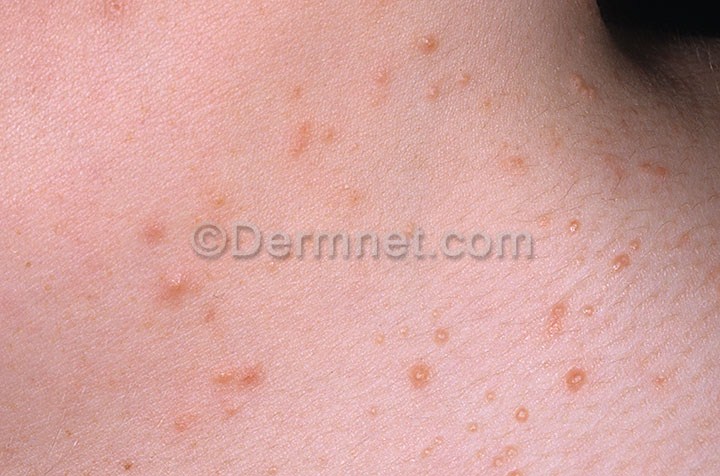
Disease: Warts Molluscum and other Viral Infections